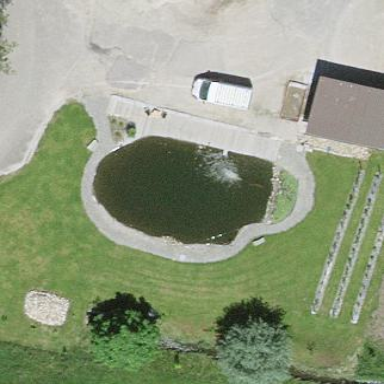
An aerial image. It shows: Pond with natural water.